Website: macys
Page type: billing-address
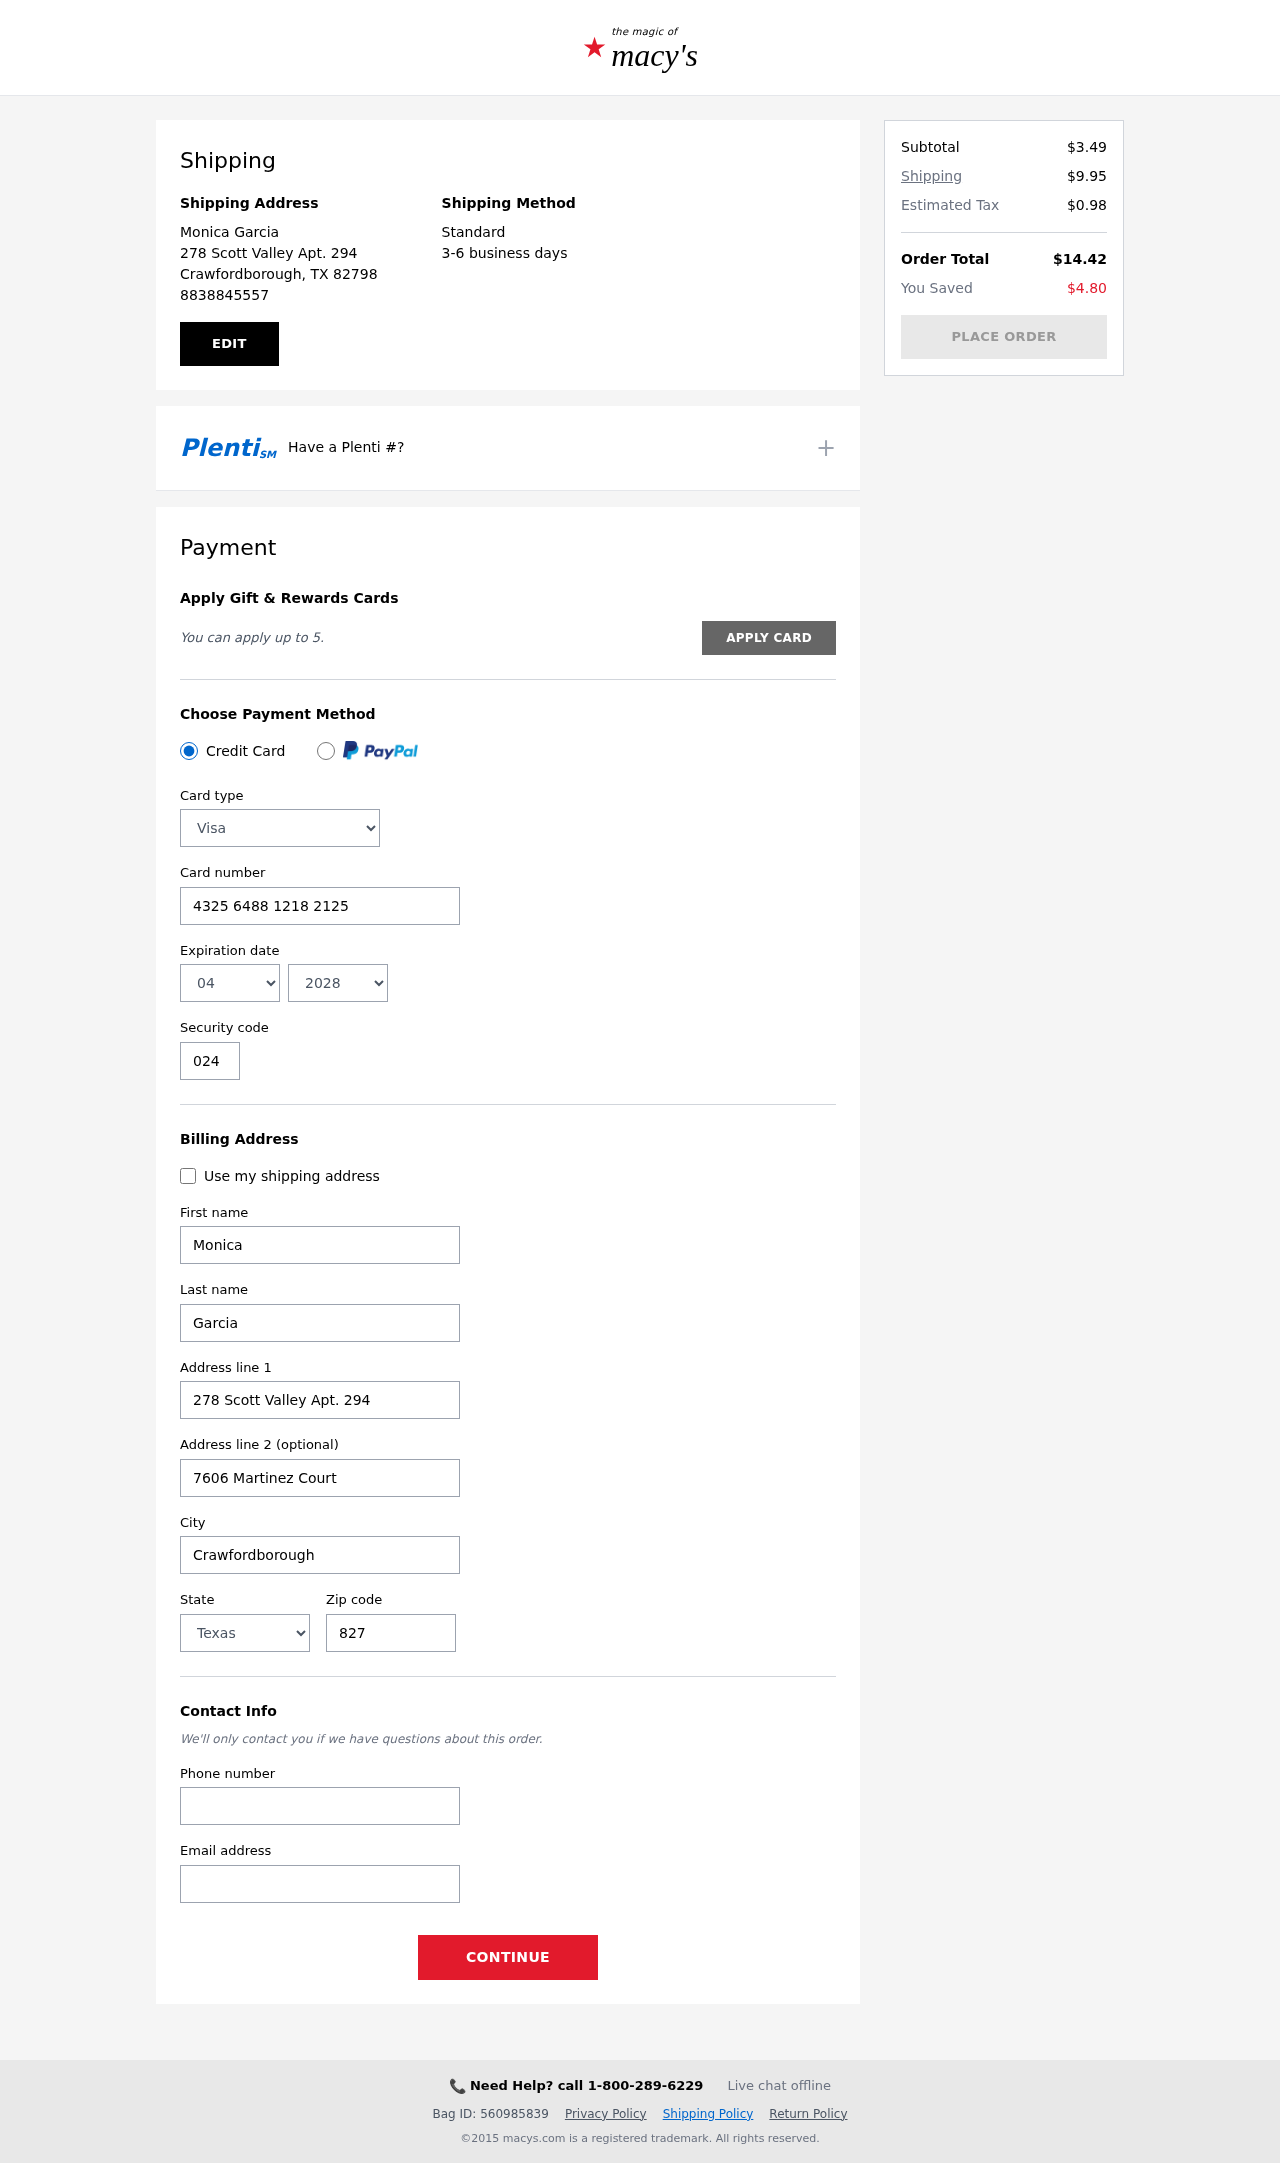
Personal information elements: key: PII_CARD_CVV
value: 024
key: PII_CARD_EXPIRY_MONTH
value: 04
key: PII_CARD_EXPIRY_YEAR
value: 28
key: PII_CARD_NUMBER
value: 4325 6488 1218 2125
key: PII_CARD_TYPE
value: Visa
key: PII_CITY
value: Crawfordborough
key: PII_CITY_STATE_ZIP
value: Crawfordborough, TX 82798
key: PII_EMAIL
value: monicagarcia@yahoo.com
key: PII_FIRSTNAME
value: Monica
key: PII_FULLNAME
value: Monica Garcia
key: PII_LASTNAME
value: Garcia
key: PII_PHONE
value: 8838845557
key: PII_POSTCODE
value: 82798
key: PII_STATE
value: Texas
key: PII_STREET
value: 278 Scott Valley Apt. 294
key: PII_STREET2
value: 7606 Martinez Court
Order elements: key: ORDER_SUBTOTAL
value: $3.49
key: ORDER_SHIPPING_COST
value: $9.95
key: ORDER_TAX
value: $0.98
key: ORDER_TOTAL
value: $14.42
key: ORDER_SAVINGS
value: $4.80